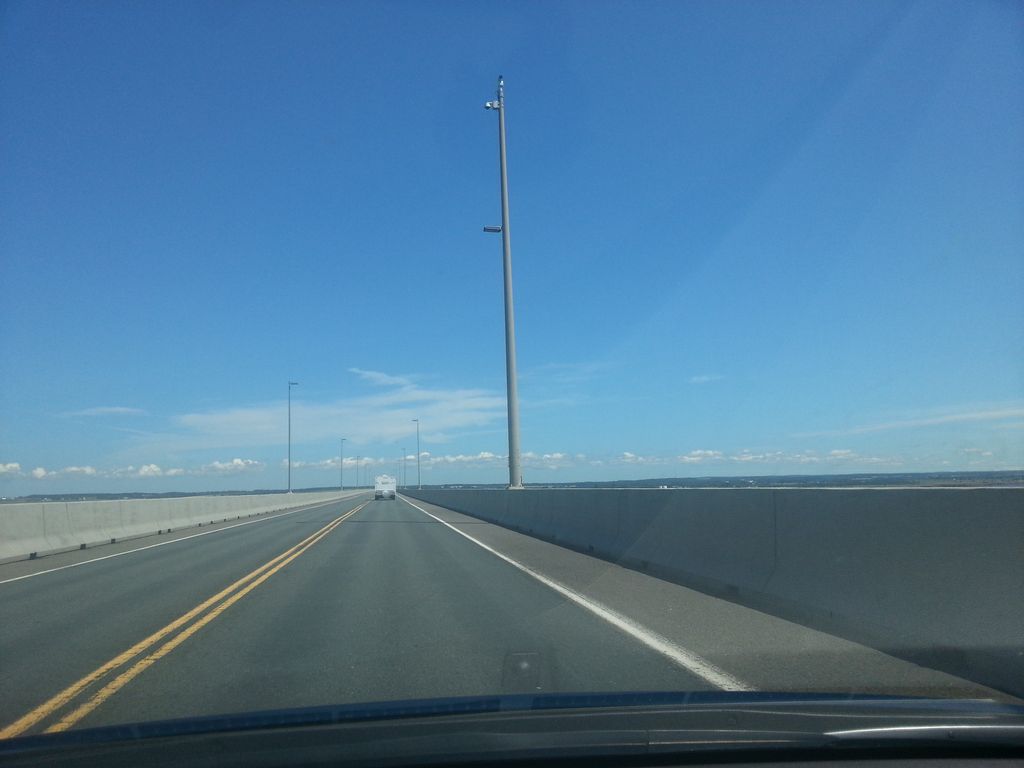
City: charlottetown